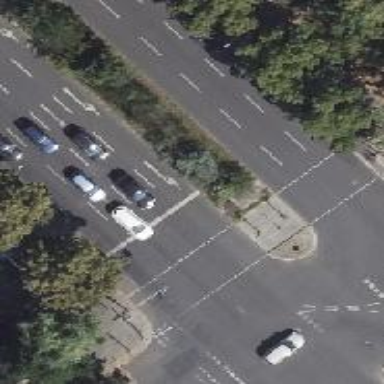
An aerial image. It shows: Road with traffic signals.